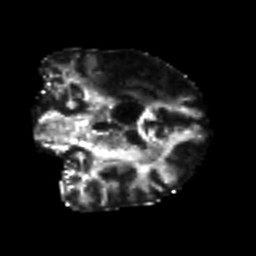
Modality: FA
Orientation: coronal
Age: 59
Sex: female
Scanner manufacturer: siemens
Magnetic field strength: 3 T
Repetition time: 7.3 s
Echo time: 0.087 s